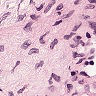
Metastatic tissue present: no